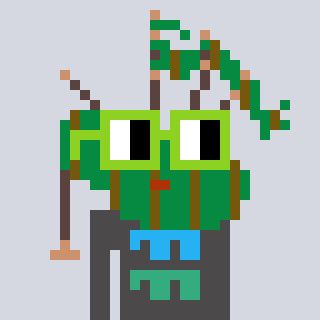
a pixel art character with square light green glasses, a bagpipe-shaped head and a grayscale-colored body on a cool background